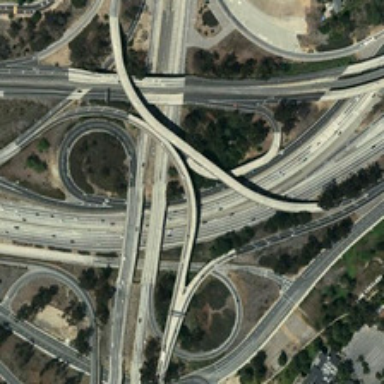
A lot of overpasses are there .